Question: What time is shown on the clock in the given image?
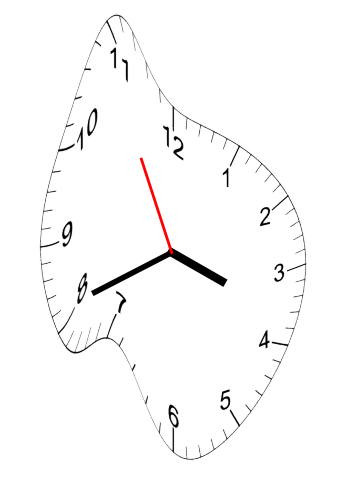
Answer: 03:40:55